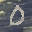
Label: 0